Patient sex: M
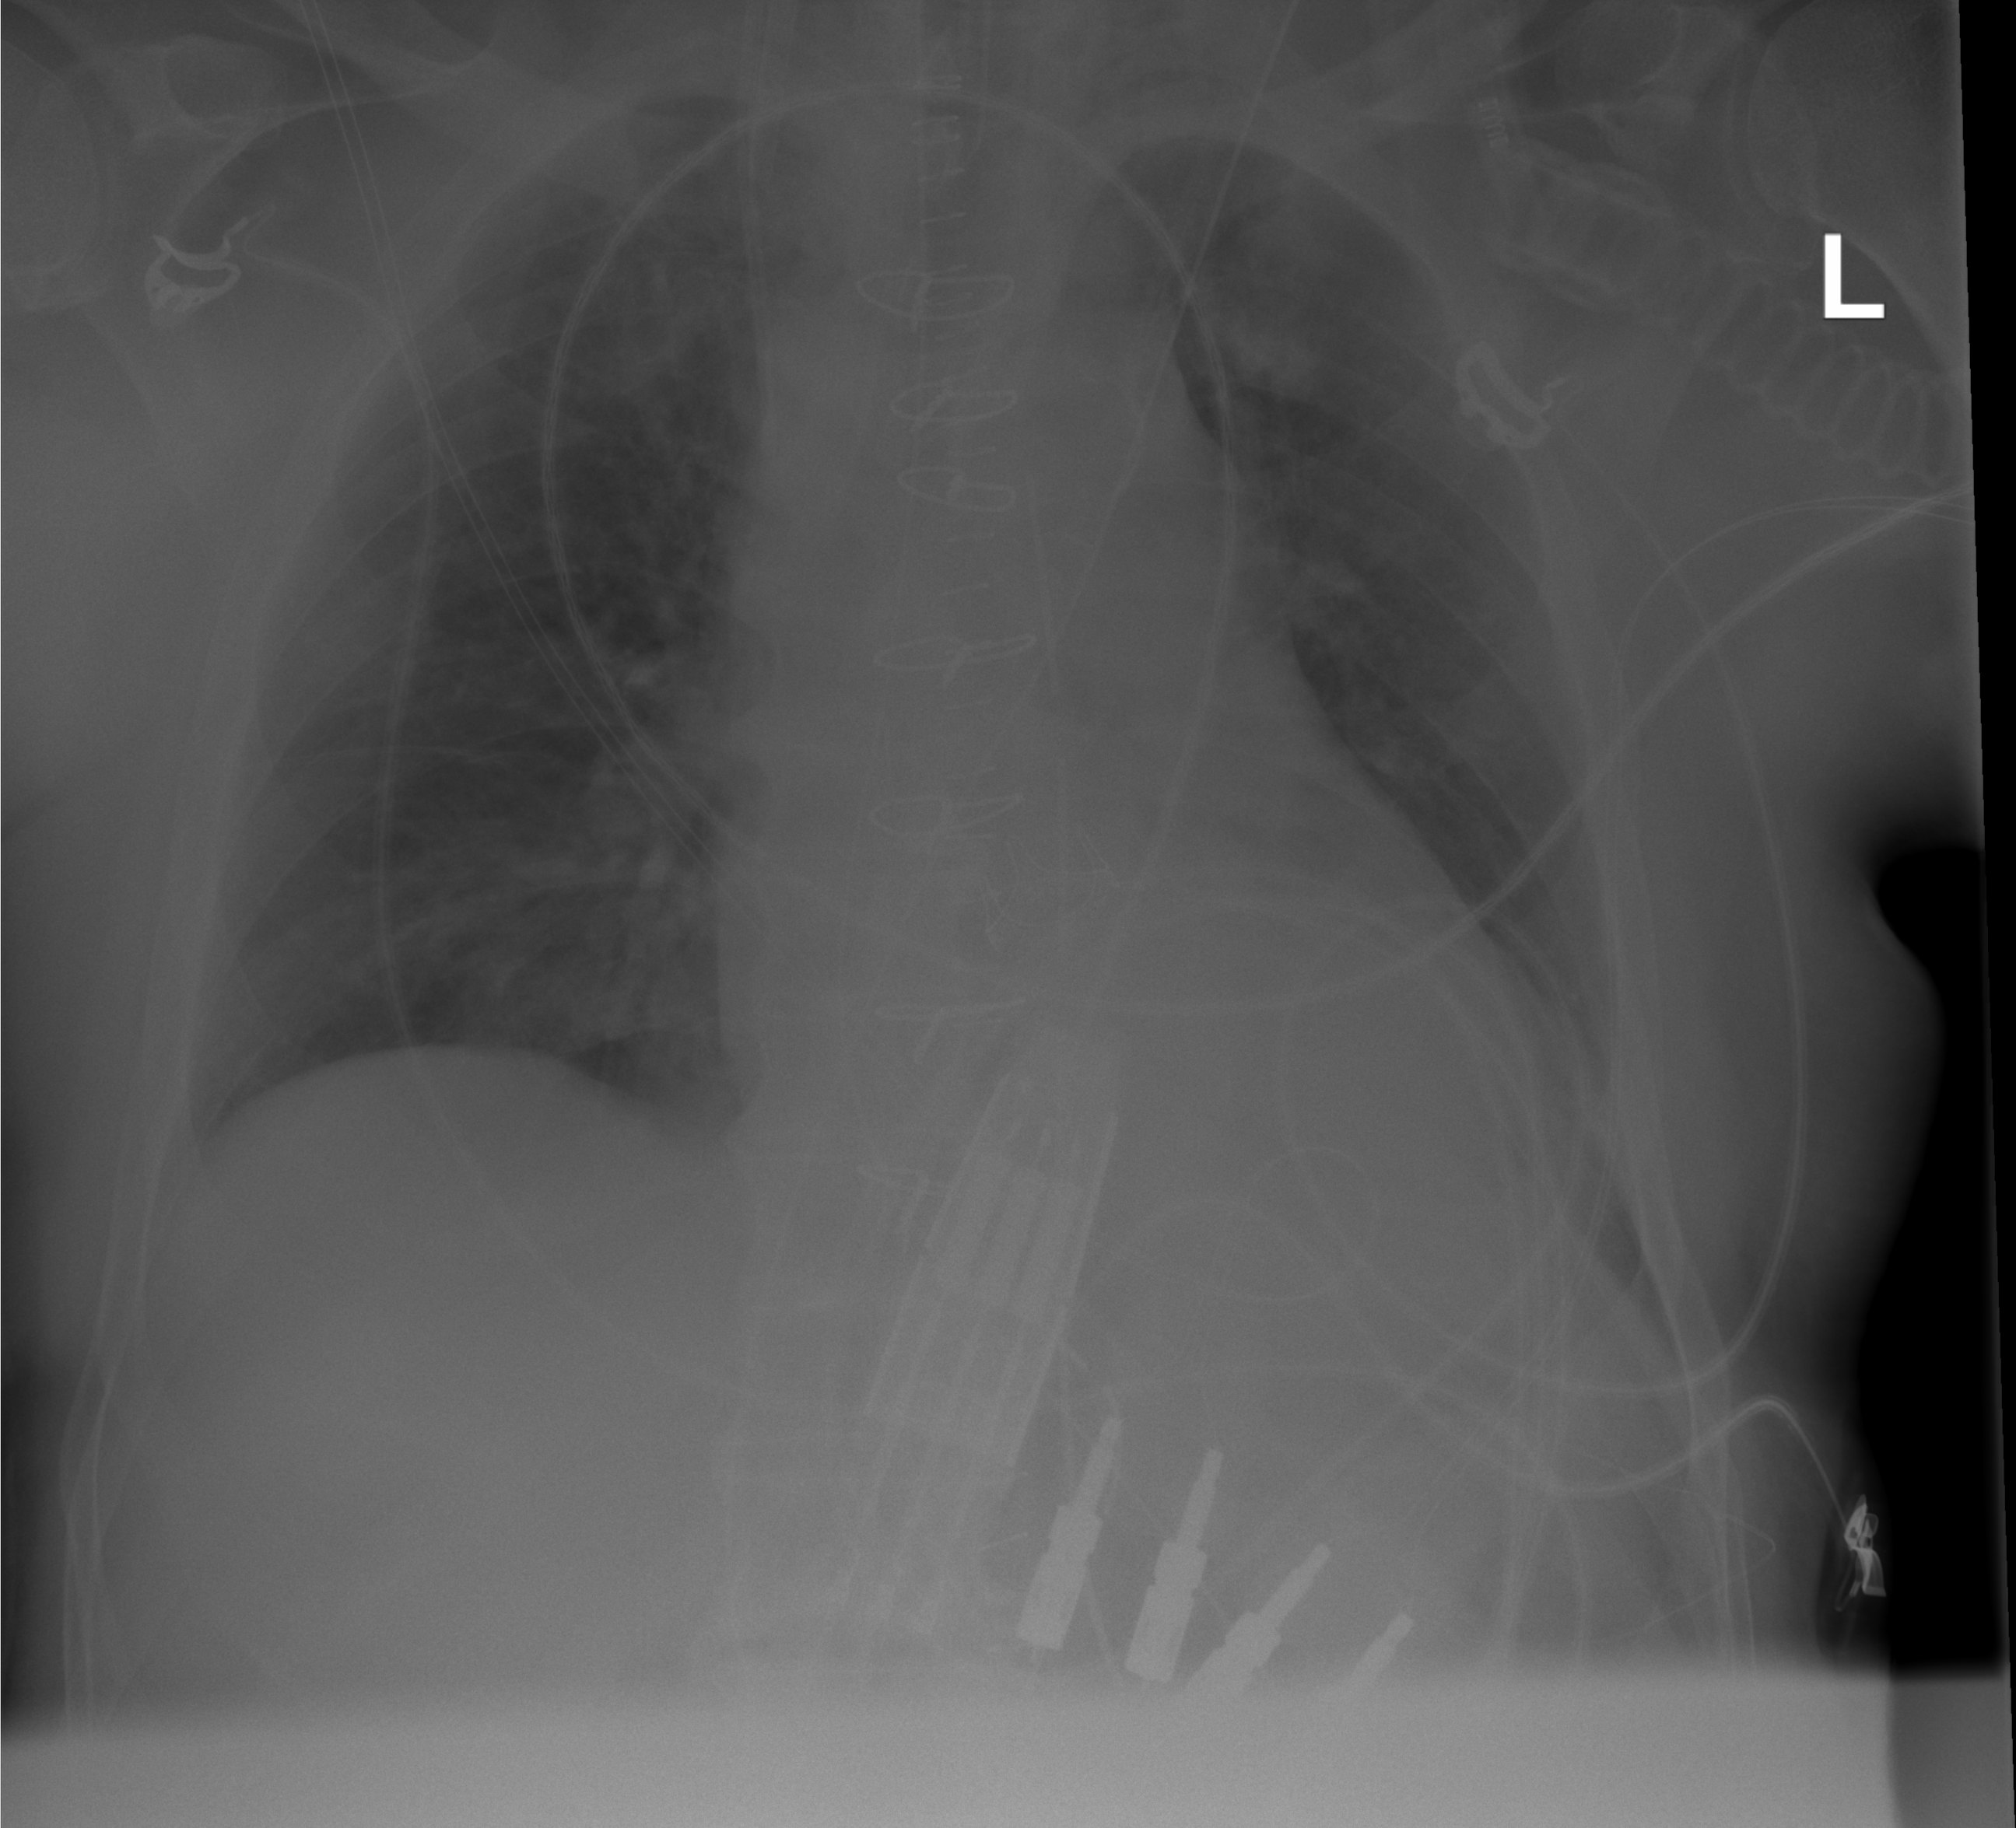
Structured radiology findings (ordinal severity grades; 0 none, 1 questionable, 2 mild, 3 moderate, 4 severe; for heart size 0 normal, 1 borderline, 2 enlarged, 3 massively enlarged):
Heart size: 0
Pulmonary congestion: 0
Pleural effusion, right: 2
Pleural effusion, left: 2
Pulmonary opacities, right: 0
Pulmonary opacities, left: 0
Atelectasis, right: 2
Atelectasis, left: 2